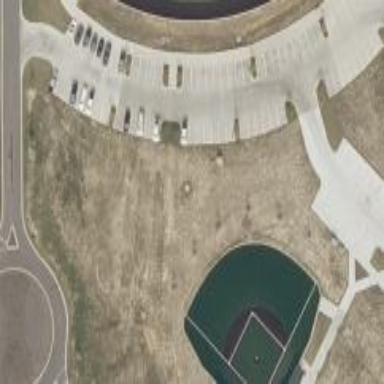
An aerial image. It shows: Baseball pitch for leisure and sports activities.